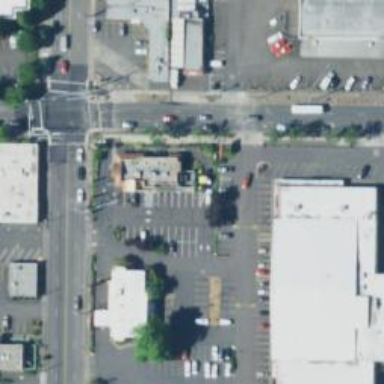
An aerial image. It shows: Parking space.